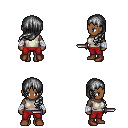
a pixel art fantasy rpg character, female body template, human, dark skin, white sleeveless shirt, red pants, gray left-swept hairstyle, white cloth bandages, brown shoes, dagger, four views (front, back, left, right), 2x2 character sprite sheet, small pixel art, hard edges, no anti-aliasing